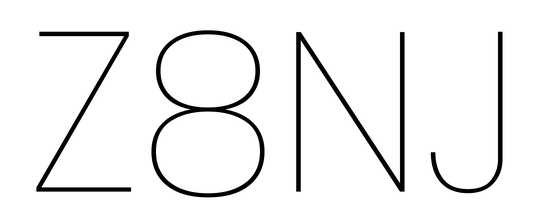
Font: Poppins-Thin